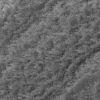
Atmospheric dust classification: not_dusty